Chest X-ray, PA view. Patient: 52 years old, sex F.
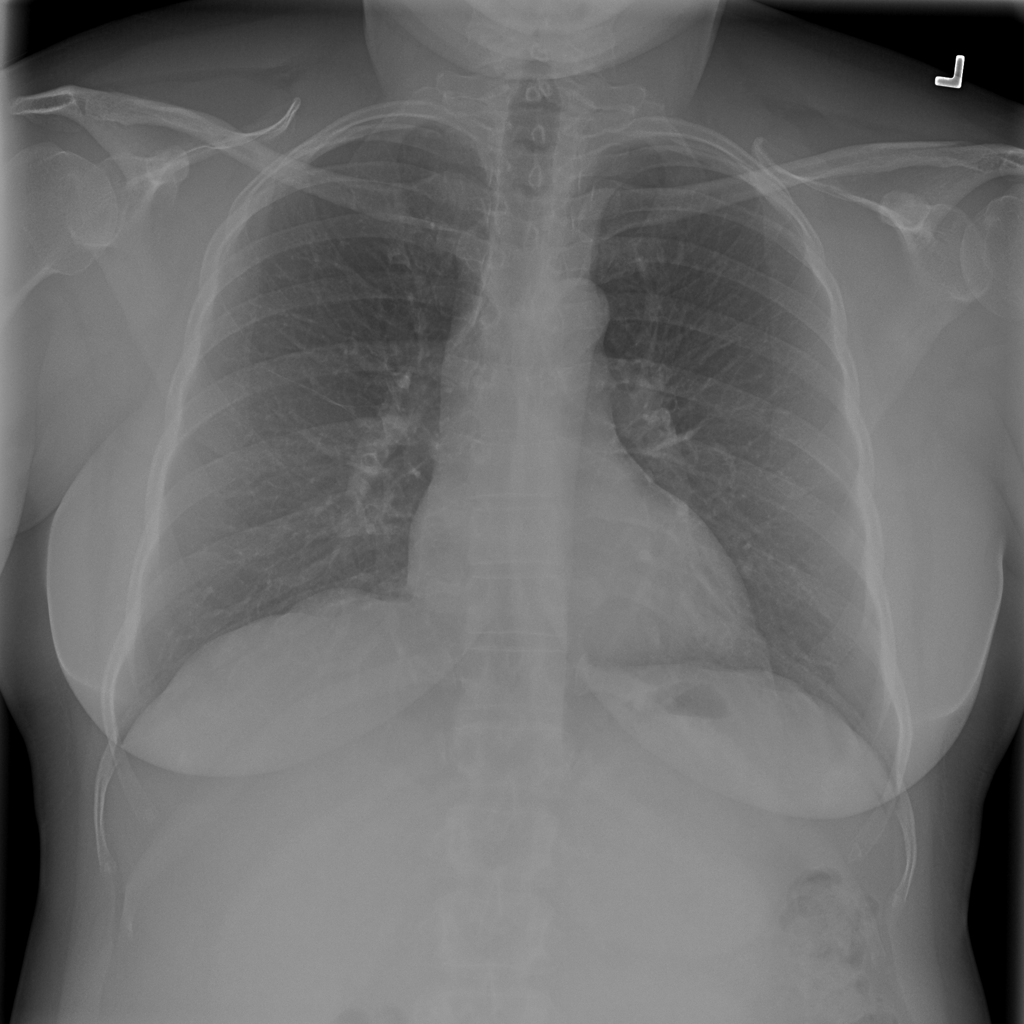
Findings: No Finding